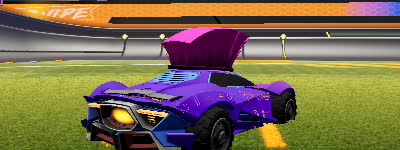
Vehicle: werewolf